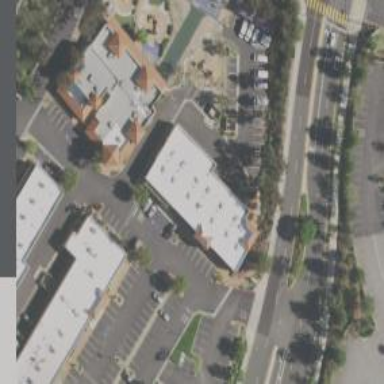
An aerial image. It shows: Retail building.